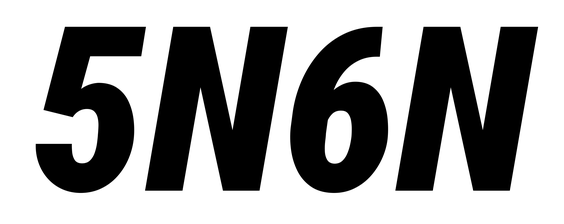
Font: Roboto-Italic_Condensed_Black_Italic